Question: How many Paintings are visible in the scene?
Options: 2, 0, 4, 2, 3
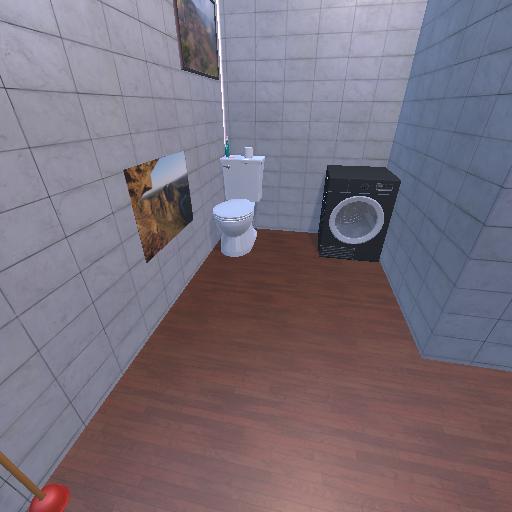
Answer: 2